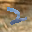
Label: 2